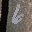
Label: 6